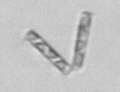
Label: Thalassionema